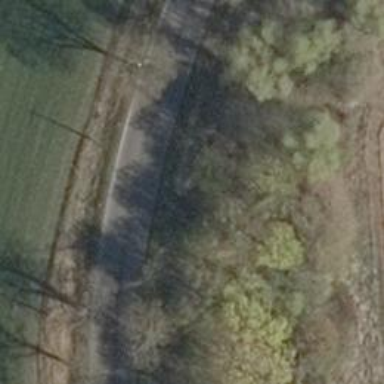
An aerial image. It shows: Tertiary road with asphalt surface.